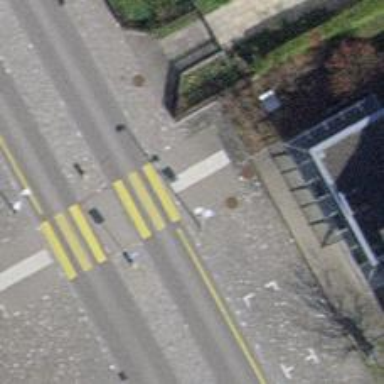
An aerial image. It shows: Sidewalk with sett surface.